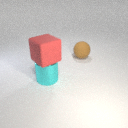
large red rubber cube above large cyan metal cylinder